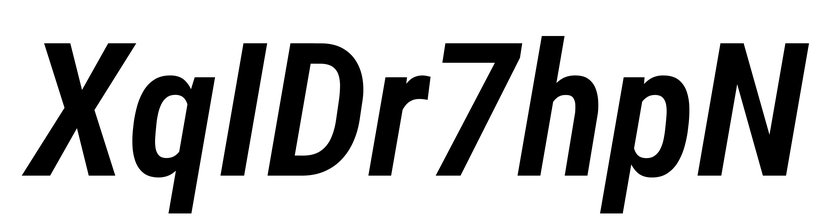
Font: Roboto-Italic_Condensed_SemiBold_Italic